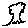
Label: tree